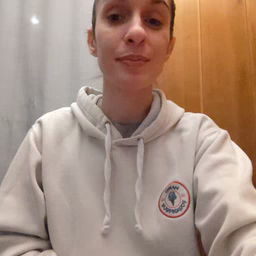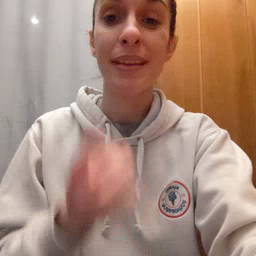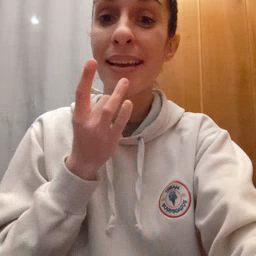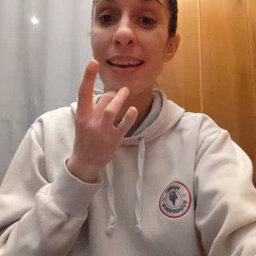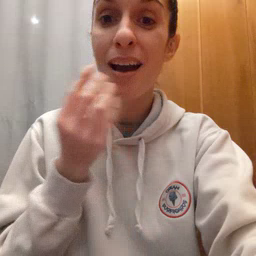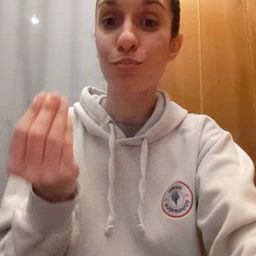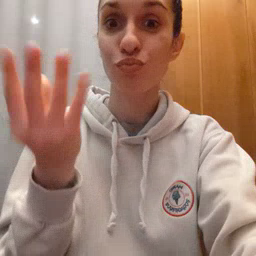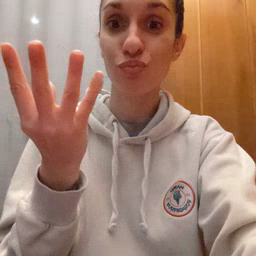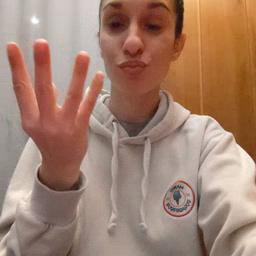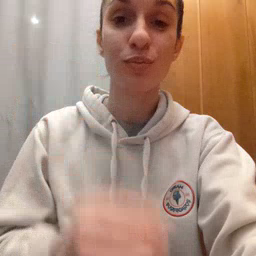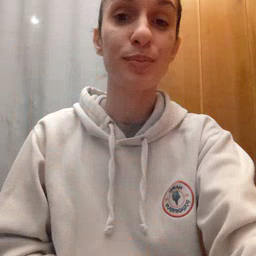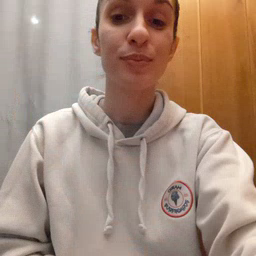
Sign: lamp